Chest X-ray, PA view. Patient: 36 years old, sex F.
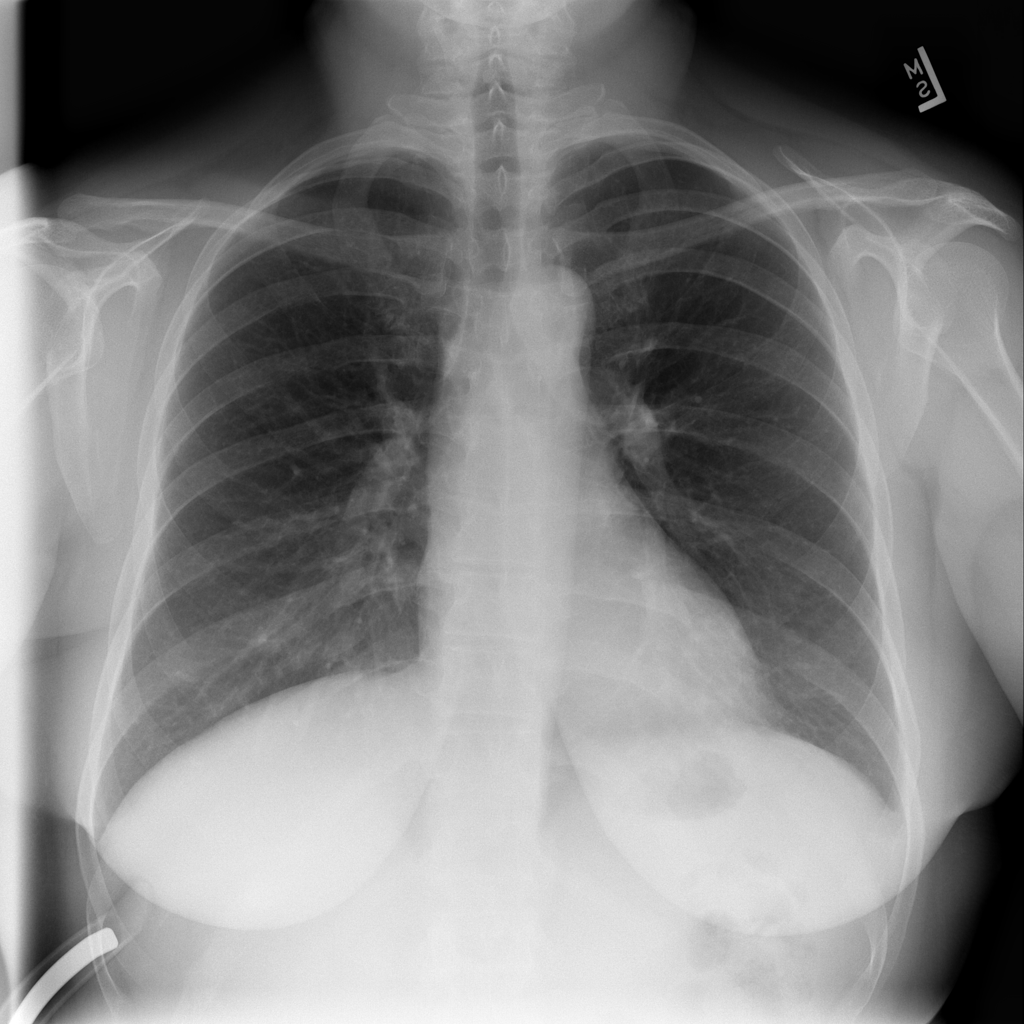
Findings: No Finding